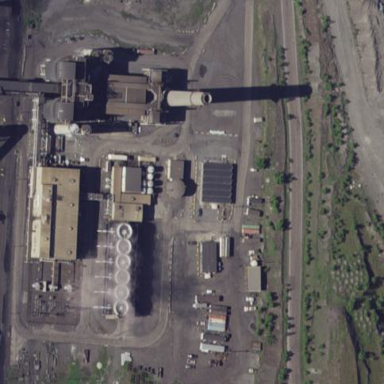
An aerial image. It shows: Power plant.